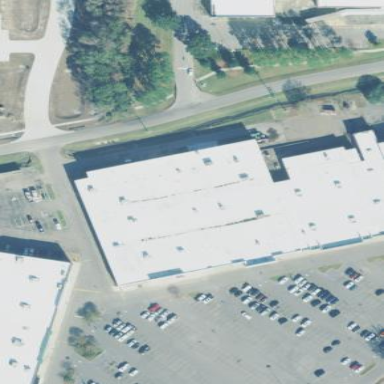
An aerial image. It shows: Retail building.